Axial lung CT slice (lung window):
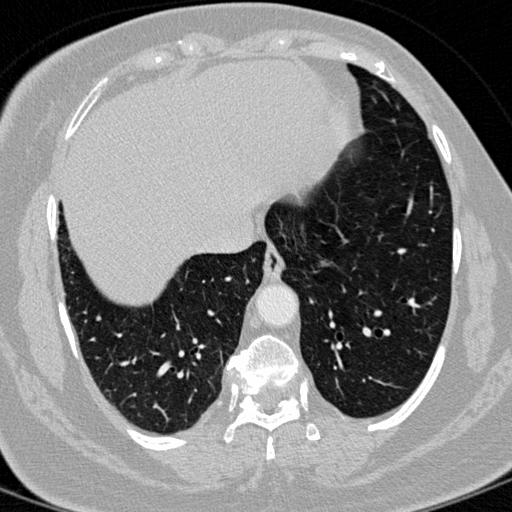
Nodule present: yes
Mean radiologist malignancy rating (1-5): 2.667